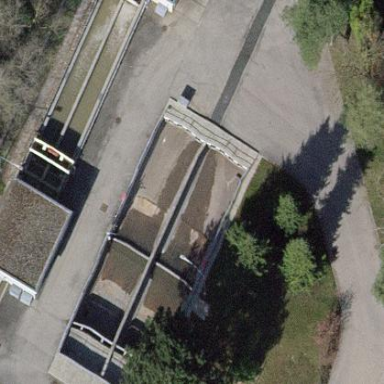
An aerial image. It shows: Image of wastewater.